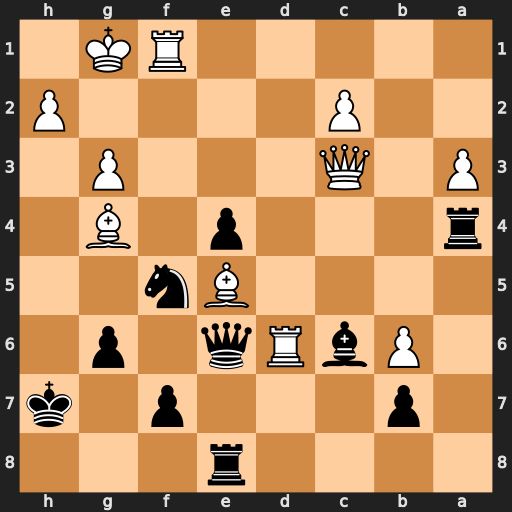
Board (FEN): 4r3/1p3p1k/1PbRq1p1/4Bn2/r3p1B1/P1Q3P1/2P4P/5RK1
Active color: b
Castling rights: -
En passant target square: -
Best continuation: Qxe5 Qxe5 Rxe5